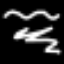
Label: squiggle